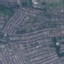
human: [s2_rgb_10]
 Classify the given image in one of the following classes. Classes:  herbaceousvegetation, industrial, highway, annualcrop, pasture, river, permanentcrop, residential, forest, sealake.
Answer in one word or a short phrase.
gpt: Residential